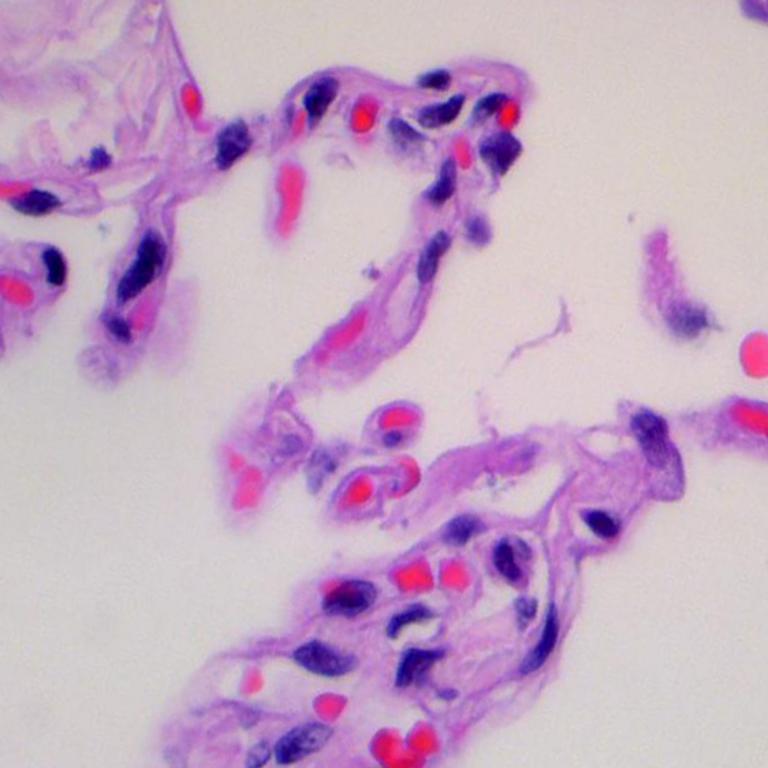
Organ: lung
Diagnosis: benign